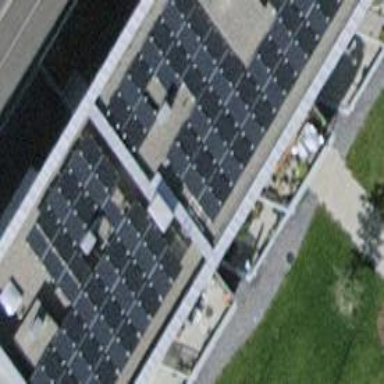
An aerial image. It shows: Solar power generator using photovoltaic method with solar photovoltaic panel types.